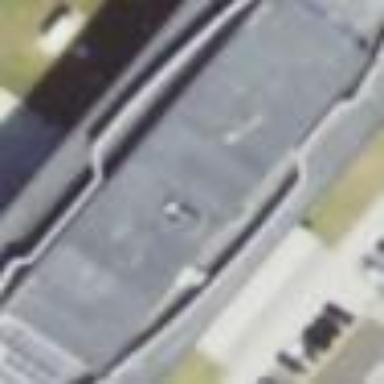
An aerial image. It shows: Part of building.